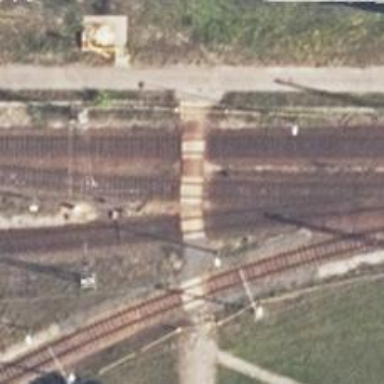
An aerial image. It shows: Railway yard with electrified contact lines.